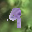
Label: 9